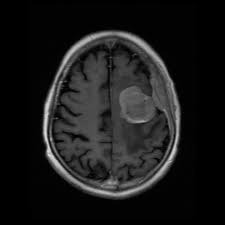
Label: meningioma